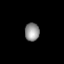
Tissue: lung
Cell type: Endothelial cells
Senescence score: 0.6314
Nuclear area (px): 255
Mean DAPI intensity: 147.941